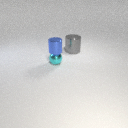
large gray metal cylinder behind small cyan metal sphere